Interaction volume radius: 5 \u00c5
Interaction volume height: 15 \u00c5
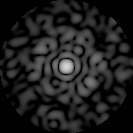
Disorder parameter: 0.8377